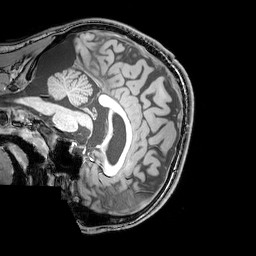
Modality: T1w
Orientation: sagittal
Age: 20
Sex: male
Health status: healthy
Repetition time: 0.081 s
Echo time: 0.037 s